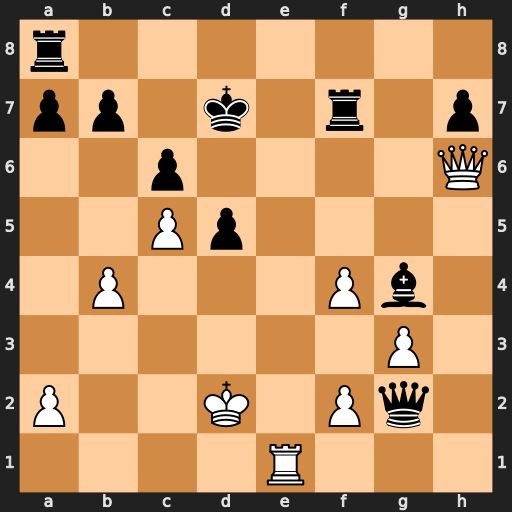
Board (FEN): r7/pp1k1r1p/2p4Q/2Pp4/1P3Pb1/6P1/P2K1Pq1/4R3
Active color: w
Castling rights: -
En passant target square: -
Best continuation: Qd6+ Kc8 Re8#